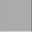
Piece: xx